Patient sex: M
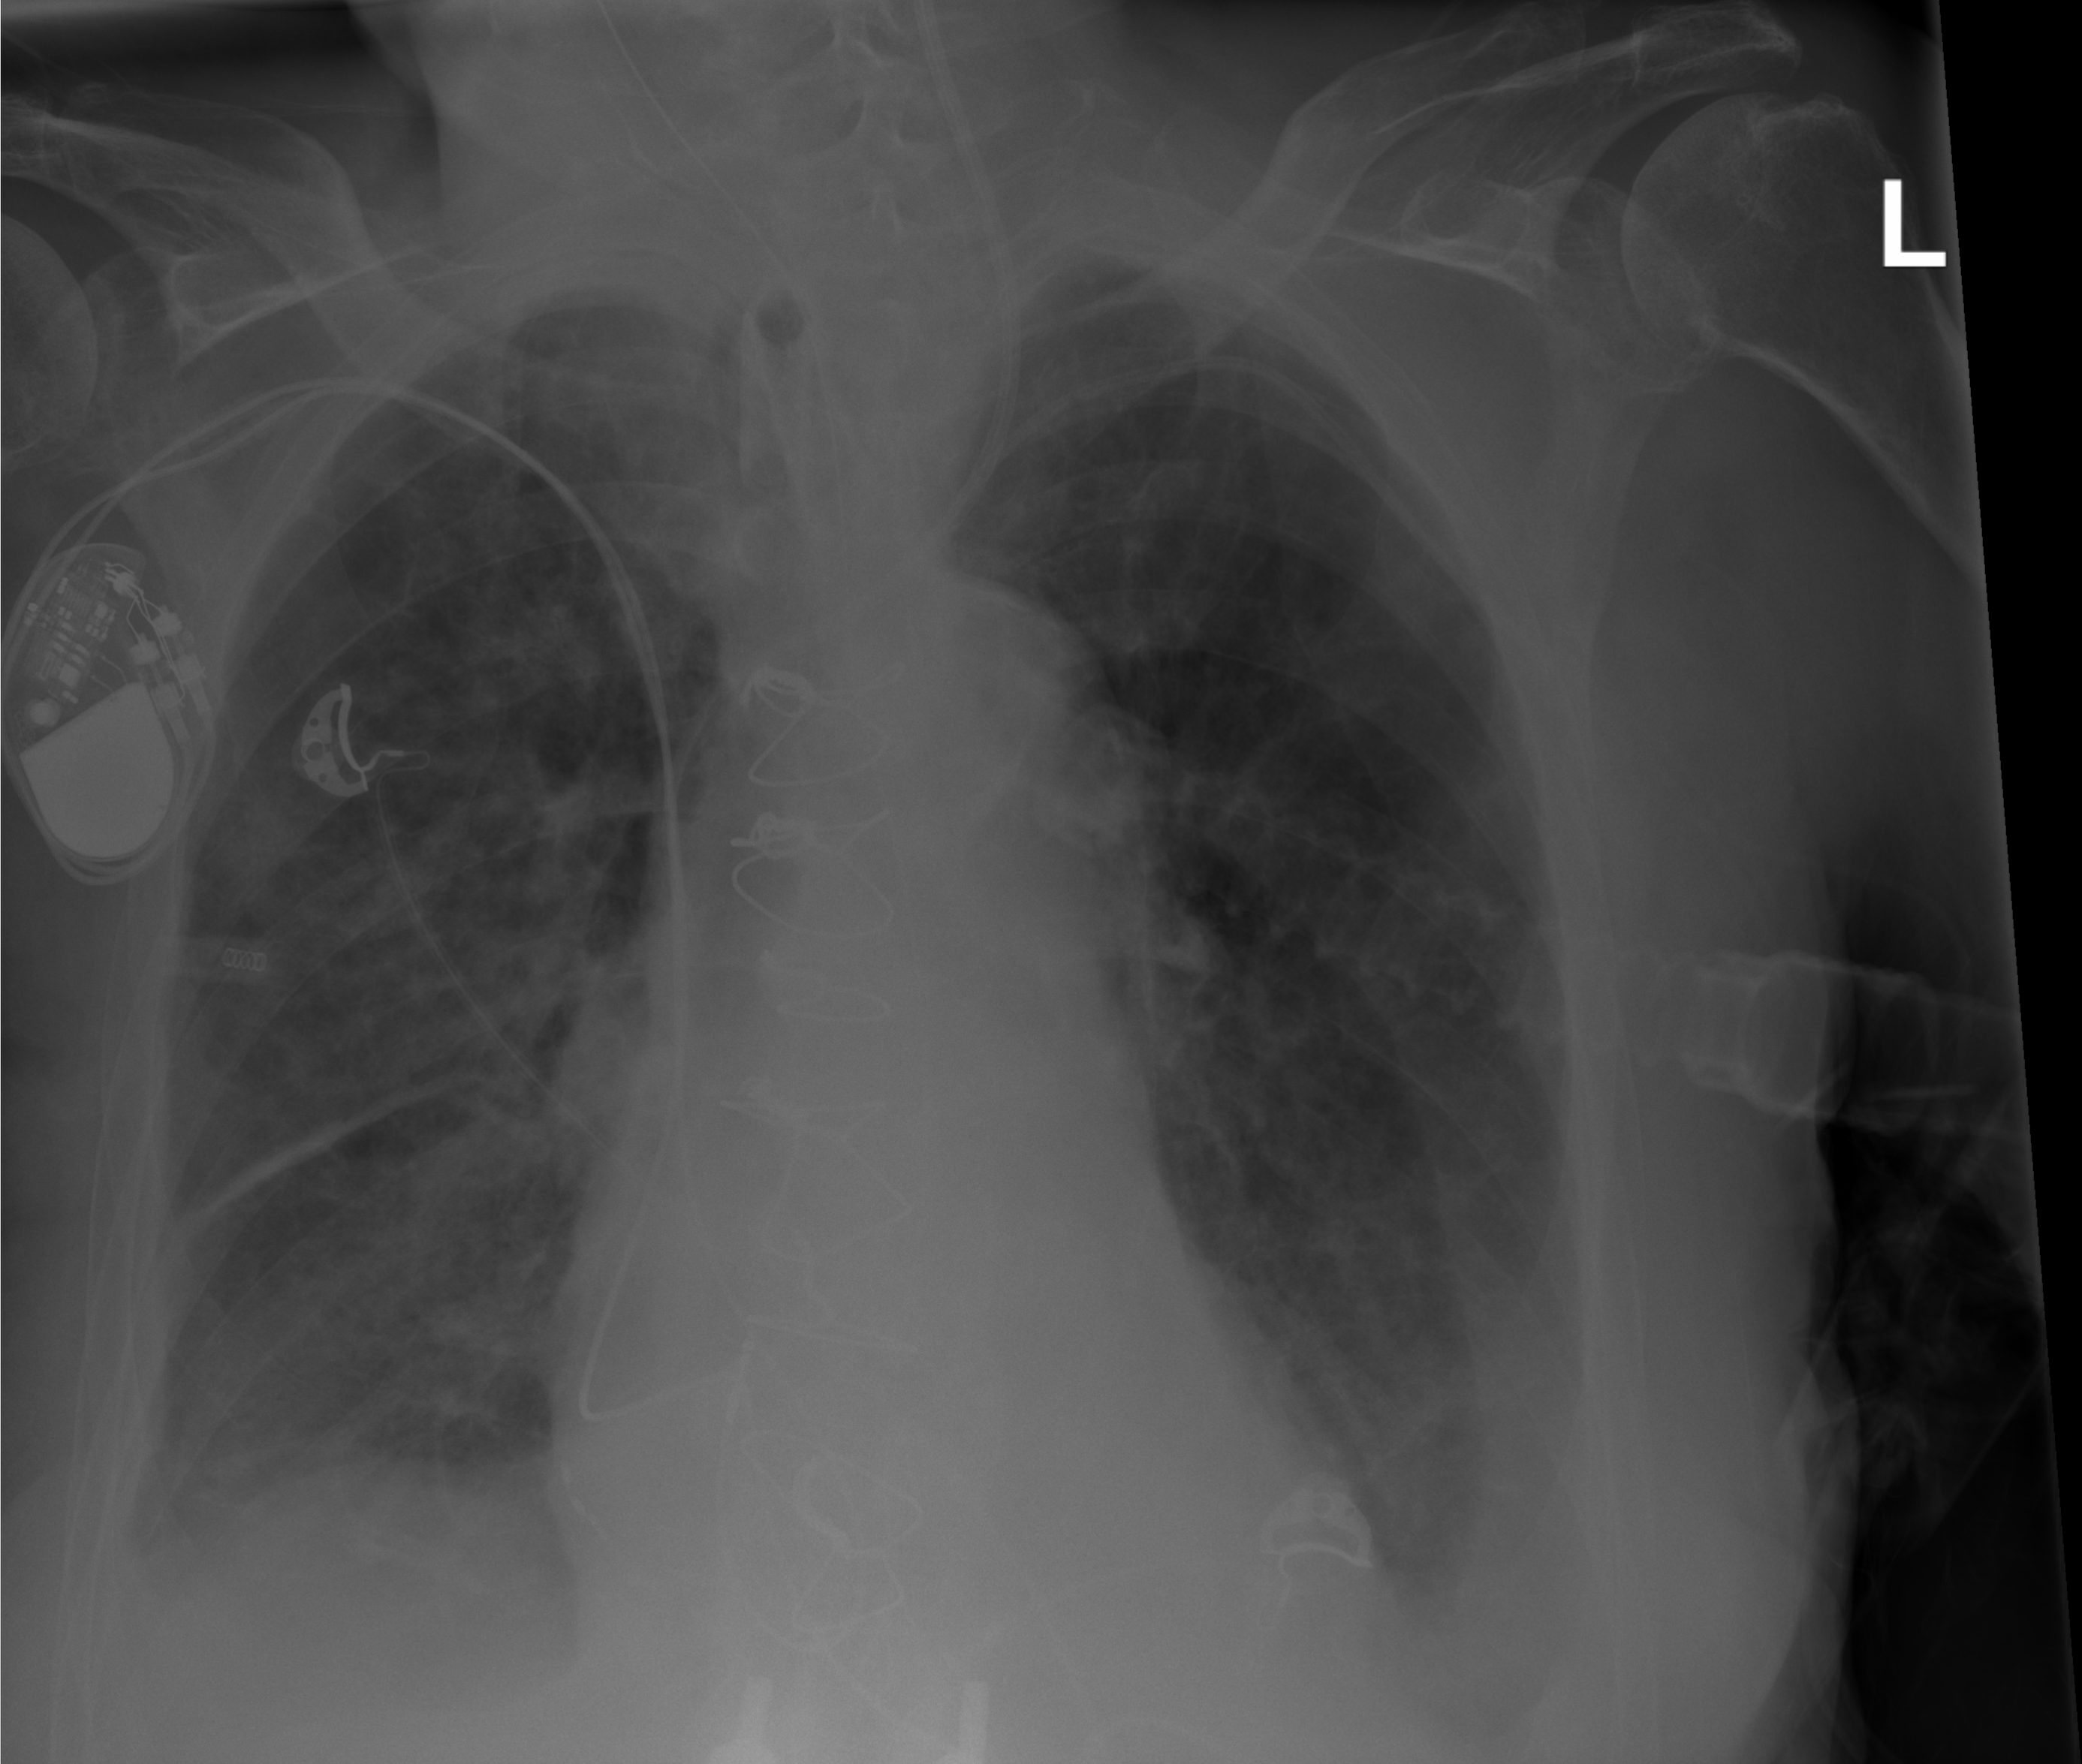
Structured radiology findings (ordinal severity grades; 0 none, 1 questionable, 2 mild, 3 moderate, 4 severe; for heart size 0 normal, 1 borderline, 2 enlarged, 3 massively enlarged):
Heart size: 0
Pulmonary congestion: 2
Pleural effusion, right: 1
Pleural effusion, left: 2
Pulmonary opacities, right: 1
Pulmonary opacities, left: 0
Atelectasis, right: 2
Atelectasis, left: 2